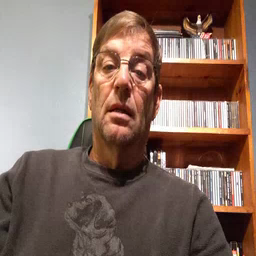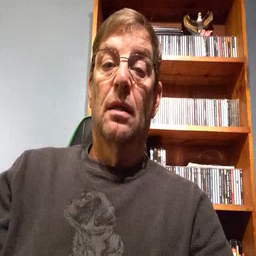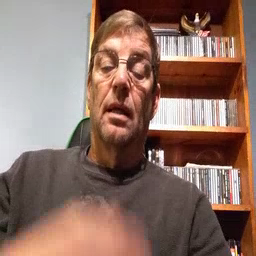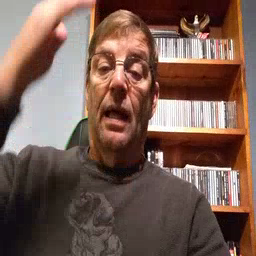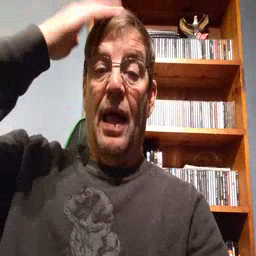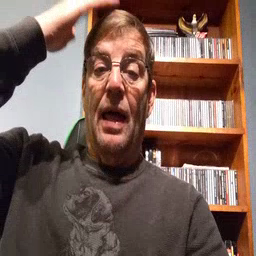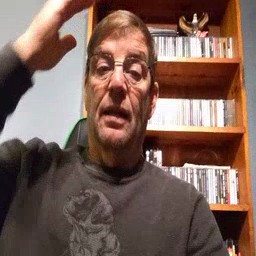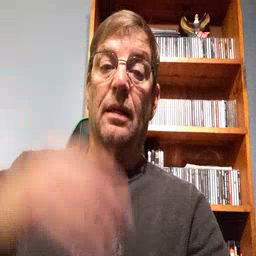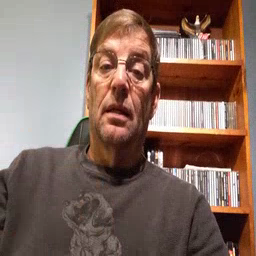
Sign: hat